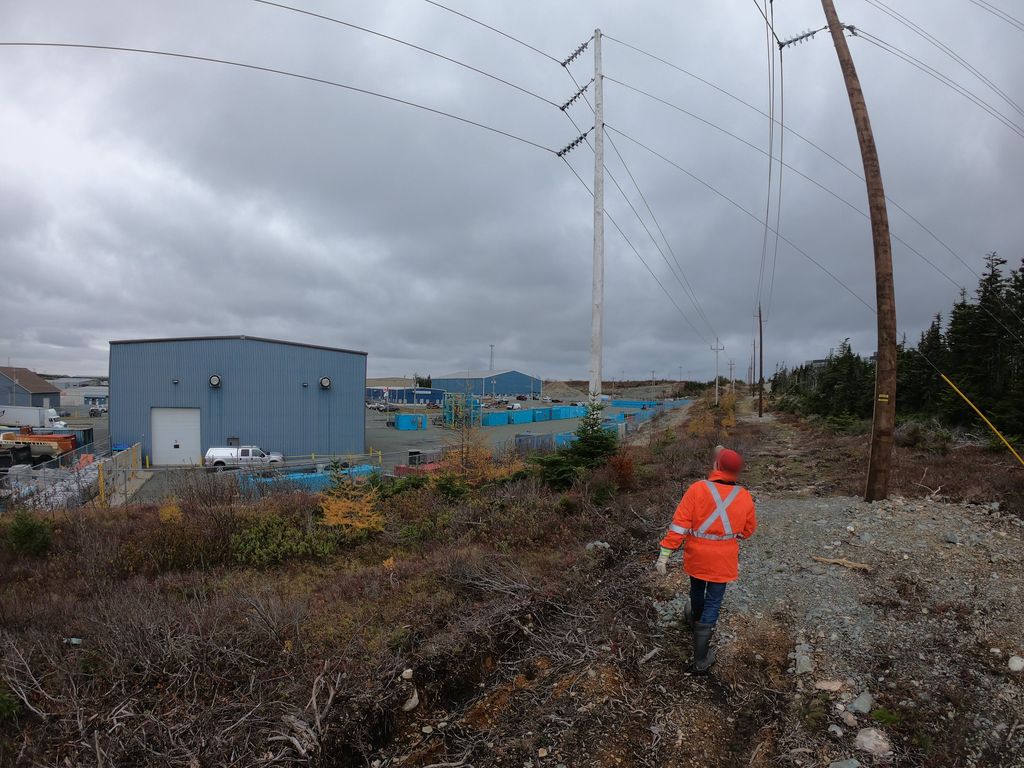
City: st_johns